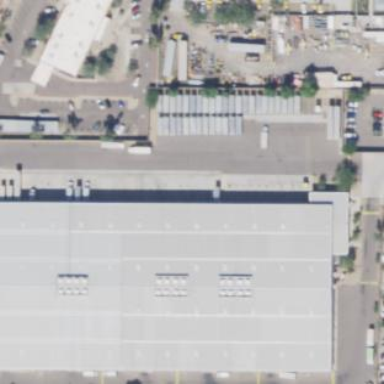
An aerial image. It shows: Commercial building that serves as post depot.